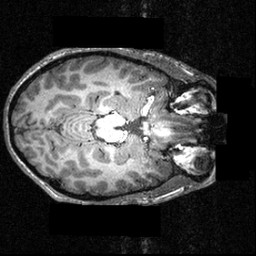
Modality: T1w
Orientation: axial
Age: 16
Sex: male
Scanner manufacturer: siemens
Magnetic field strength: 3.951 T
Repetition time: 1.5 s
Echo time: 0.00335 s